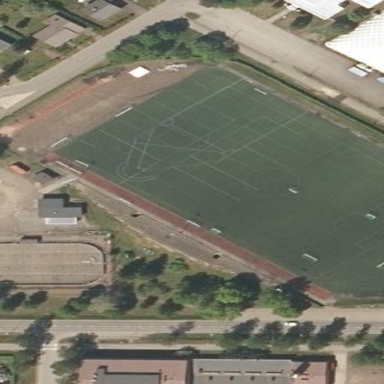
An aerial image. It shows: Soccer pitch with grass paver surface for recreational activities.